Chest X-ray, AP view. Patient: 52 years old, sex M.
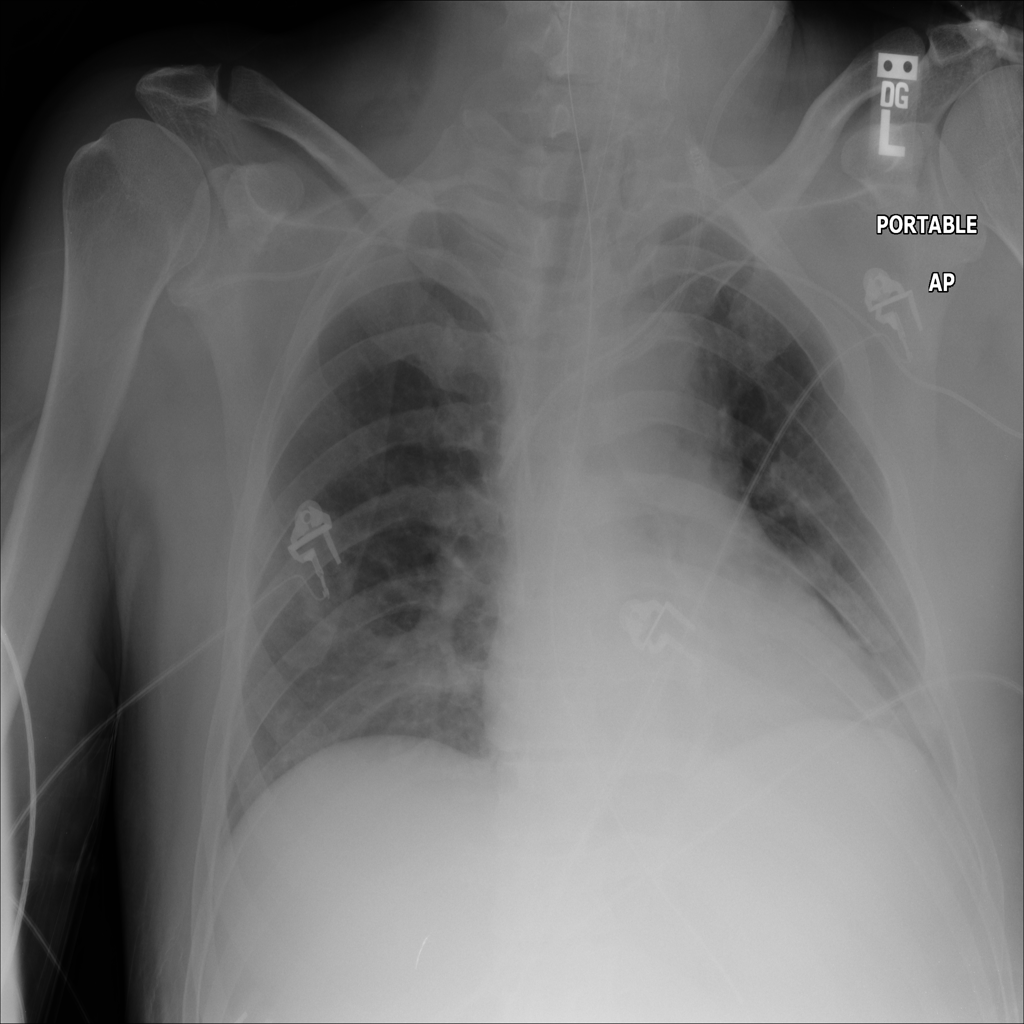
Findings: No Finding